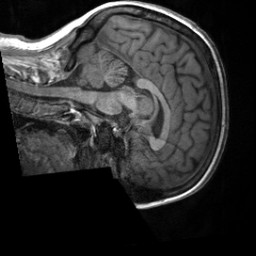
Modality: T1w
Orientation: sagittal
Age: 21
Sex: female
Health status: healthy
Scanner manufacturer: siemens
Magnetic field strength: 3 T
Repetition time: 2 s
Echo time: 0.00232 s